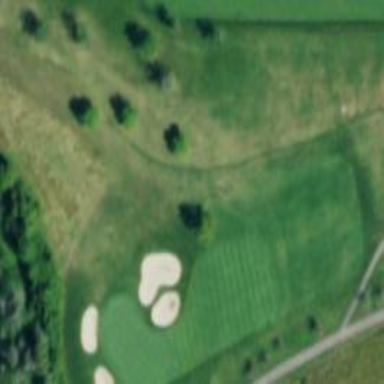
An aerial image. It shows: Golf fairway surrounded by grass.